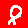
Digit: 8